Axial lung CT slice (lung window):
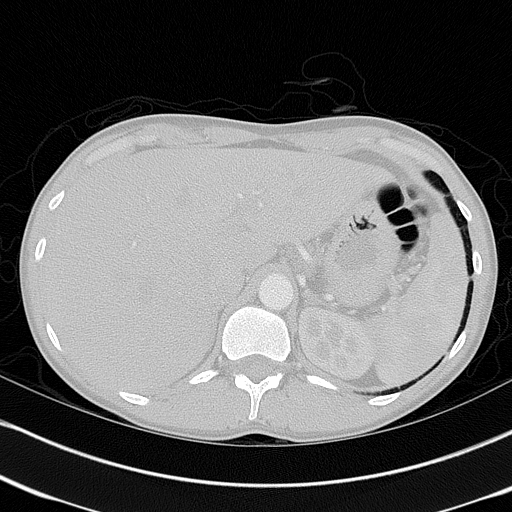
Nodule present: no